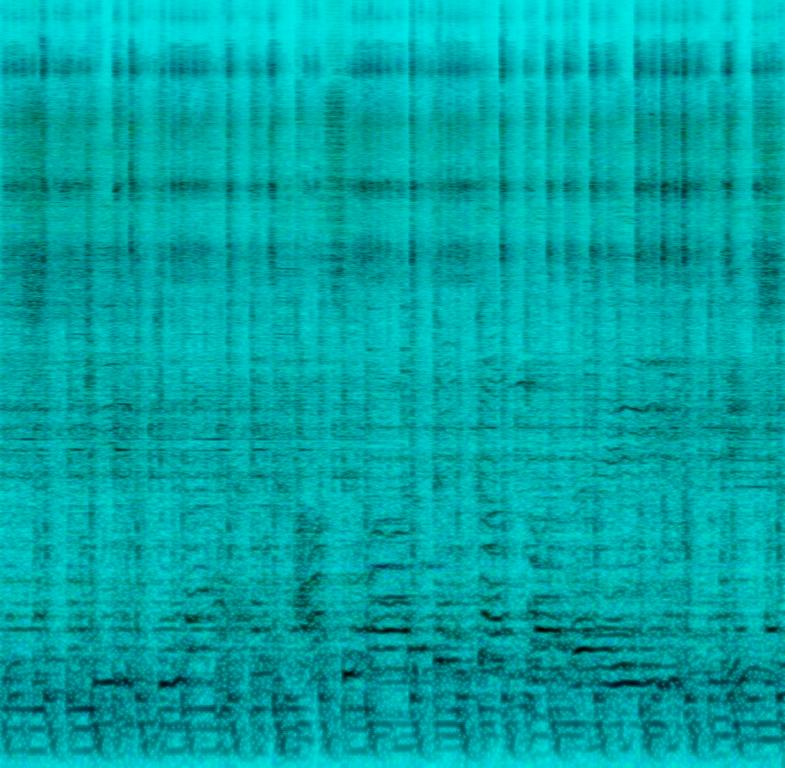
A drum is playing a four on the floor groove with a kick on every beat along to a bassline and a tambourine. Two e-guitars are strumming funky sounding chords. Male singers are singing a melody together in the mid-range. This song may be playing live at a local event.